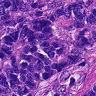
Metastatic tissue present: yes